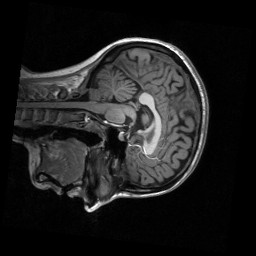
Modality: T1w
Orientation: sagittal
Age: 24
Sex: female
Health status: healthy
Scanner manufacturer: siemens
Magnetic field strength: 3 T
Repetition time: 2.53 s
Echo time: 0.00219 s